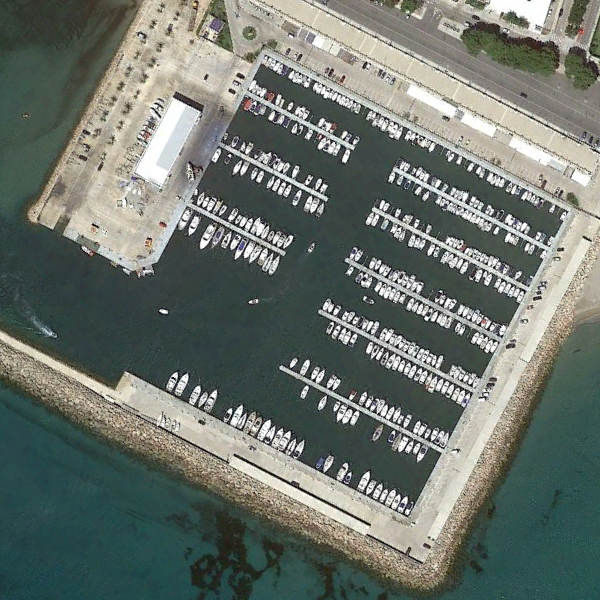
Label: Port